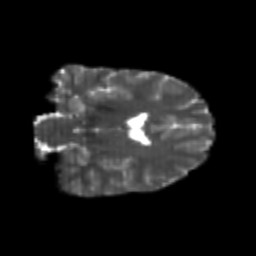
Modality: T2w
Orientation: coronal
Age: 24
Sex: female
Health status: healthy
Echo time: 0.074 s